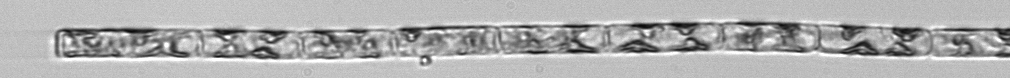
Label: Guinardia_delicatula